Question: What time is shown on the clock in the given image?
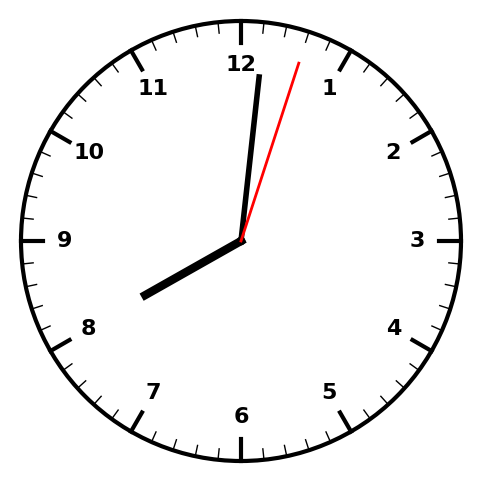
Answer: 08:01:03